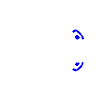
Particle: pion